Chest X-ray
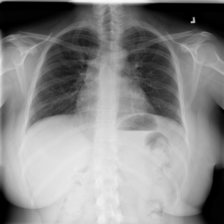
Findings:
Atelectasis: negative
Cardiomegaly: negative
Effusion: negative
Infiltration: negative
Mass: negative
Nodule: negative
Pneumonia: positive
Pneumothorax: negative
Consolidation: negative
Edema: negative
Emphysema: negative
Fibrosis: positive
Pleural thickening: negative
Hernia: negative